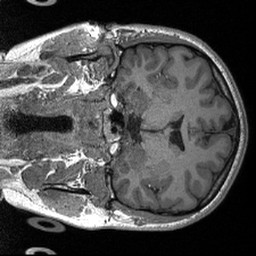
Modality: T1w
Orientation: coronal
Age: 22
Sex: female